Field crop: maize
Growth stage: 2
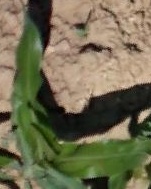
Species: maize